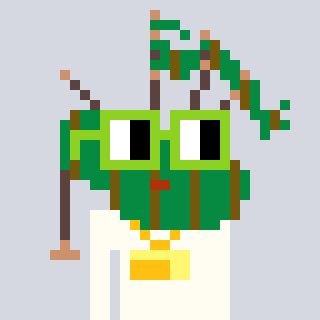
a pixel art character with square light green glasses, a bagpipe-shaped head and a grayscale-colored body on a cool background